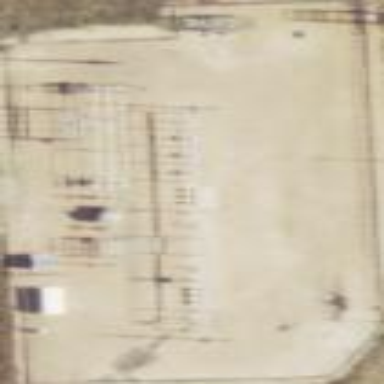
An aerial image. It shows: Power substation surrounded by fence.